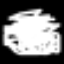
Label: palm tree